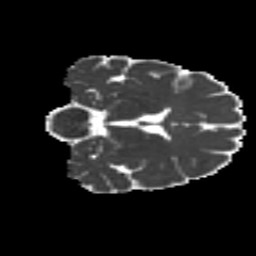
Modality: MD
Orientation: coronal
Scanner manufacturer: siemens
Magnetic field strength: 3 T
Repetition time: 4.16 s
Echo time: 0.0806 s